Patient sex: M
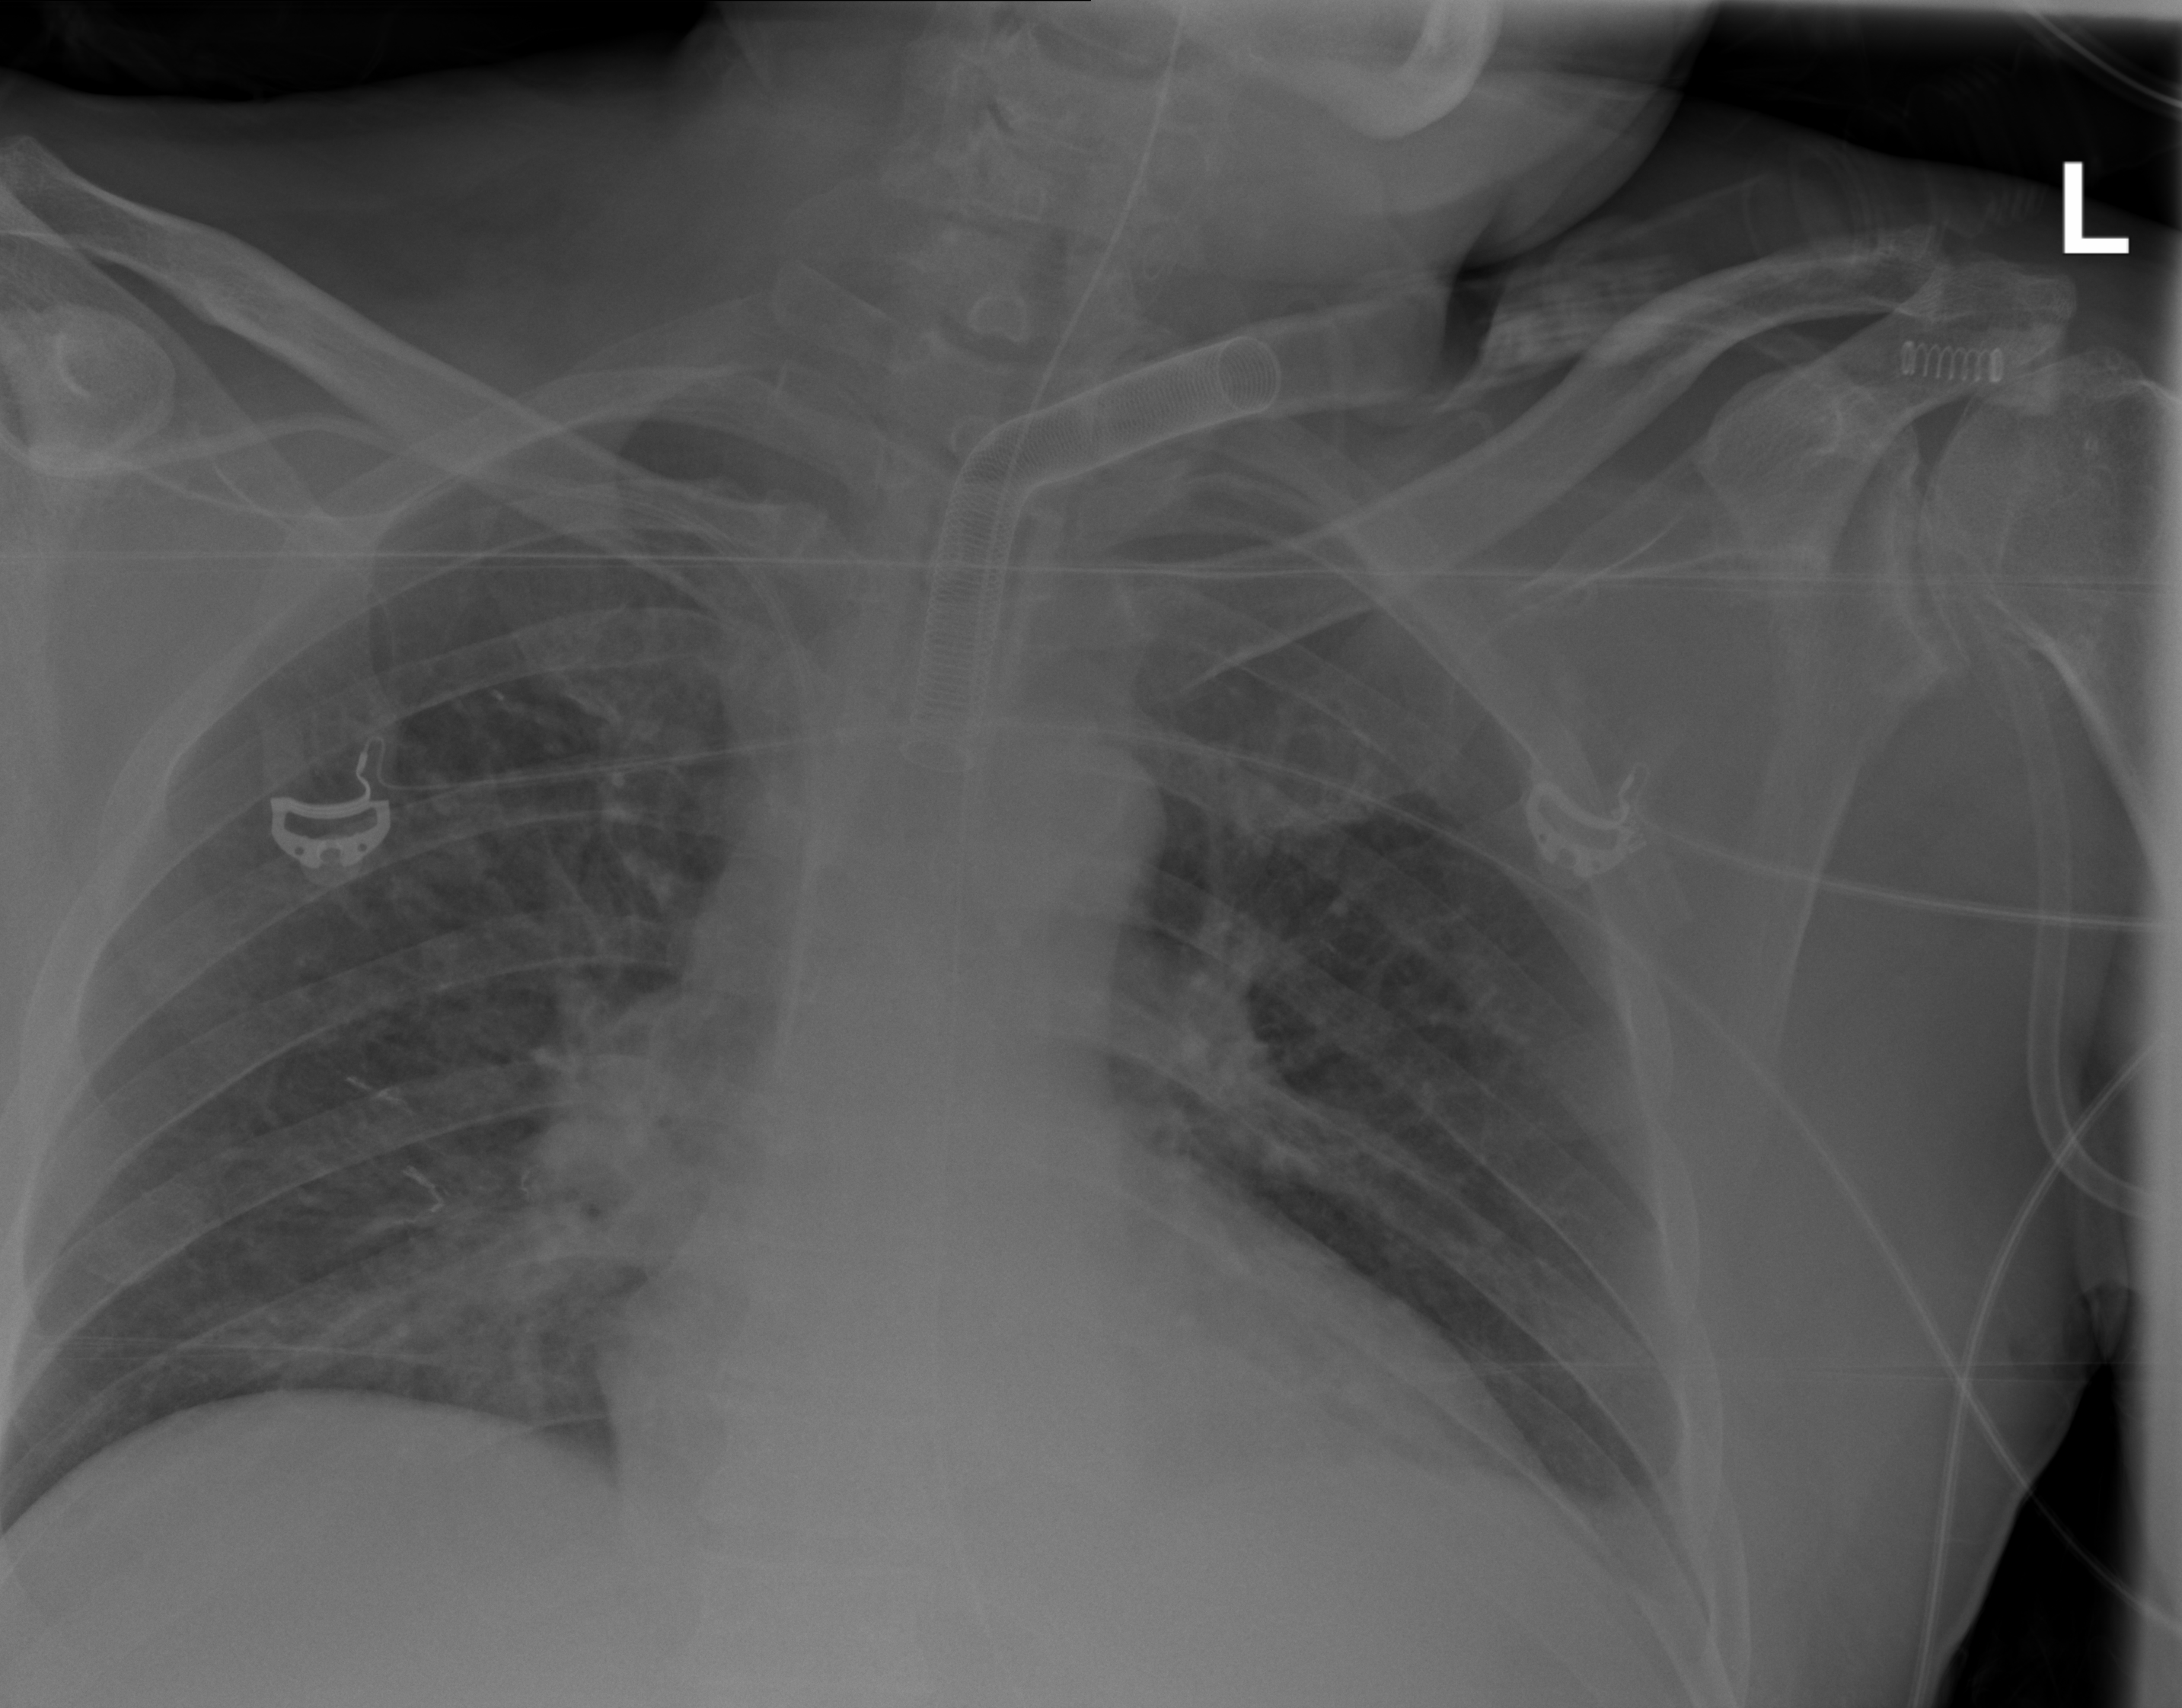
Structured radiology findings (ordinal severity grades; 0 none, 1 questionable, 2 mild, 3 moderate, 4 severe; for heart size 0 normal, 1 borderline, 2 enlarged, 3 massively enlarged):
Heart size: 0
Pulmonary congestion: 0
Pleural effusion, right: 0
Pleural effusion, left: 1
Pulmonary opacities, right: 0
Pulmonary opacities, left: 0
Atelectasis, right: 0
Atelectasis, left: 0